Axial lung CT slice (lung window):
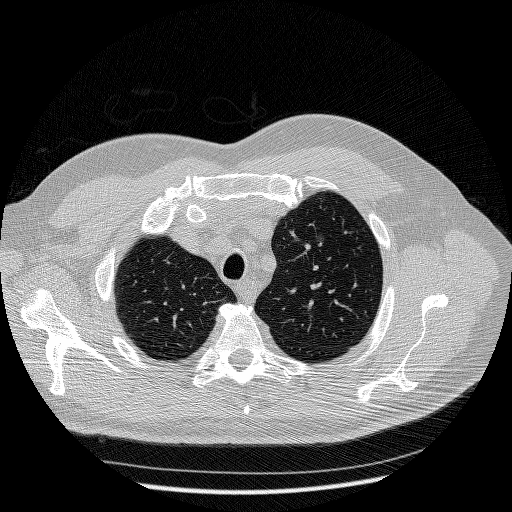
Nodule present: yes
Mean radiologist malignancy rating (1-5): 3.333